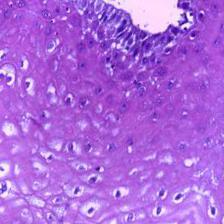
Diagnosis: Normal